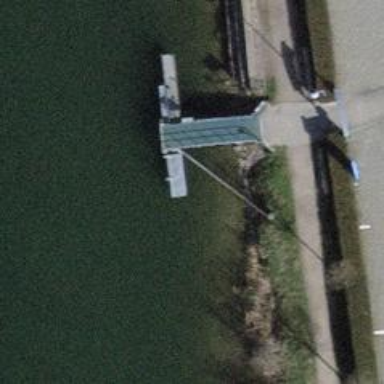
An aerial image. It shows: Man-made pier.